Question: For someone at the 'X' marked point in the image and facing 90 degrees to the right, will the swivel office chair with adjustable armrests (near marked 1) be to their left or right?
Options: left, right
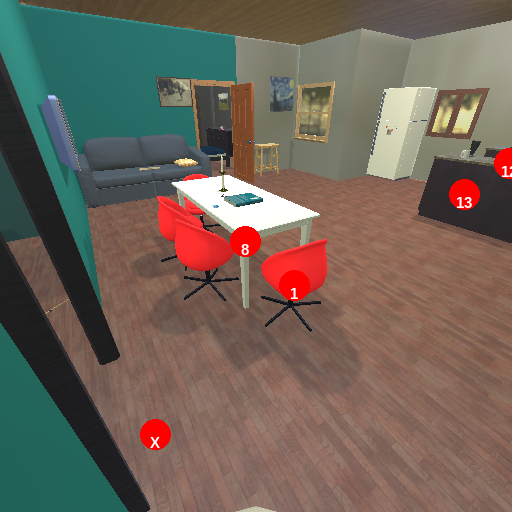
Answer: left